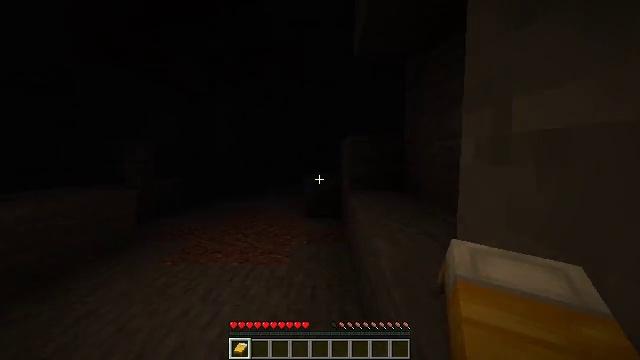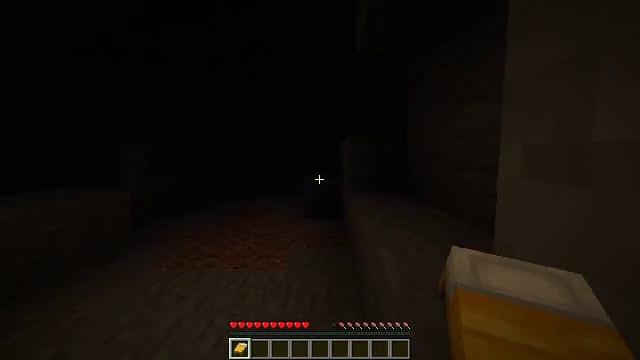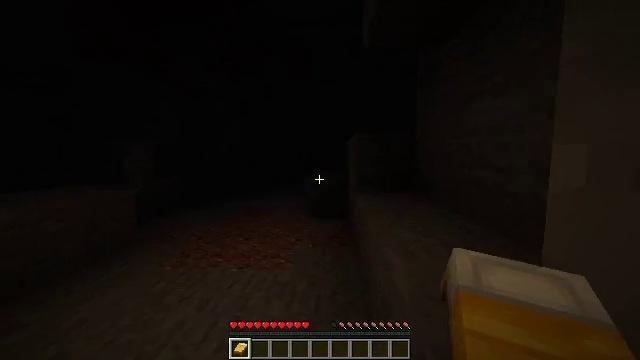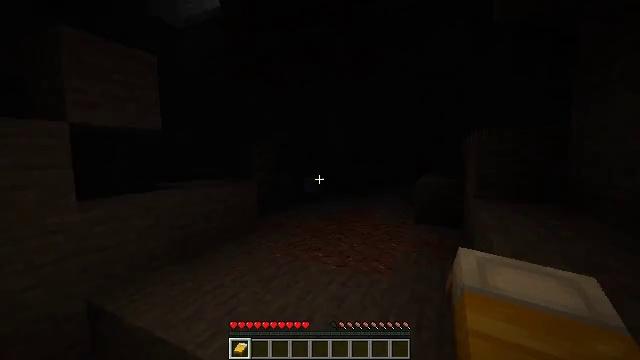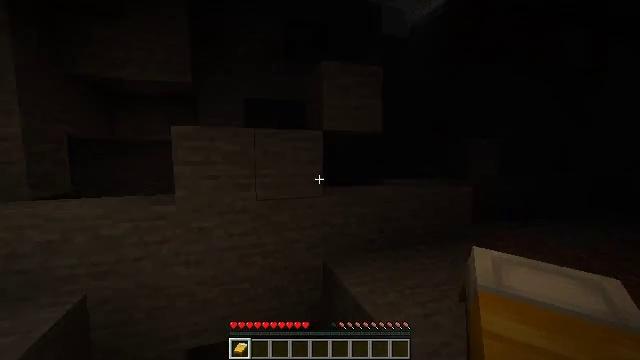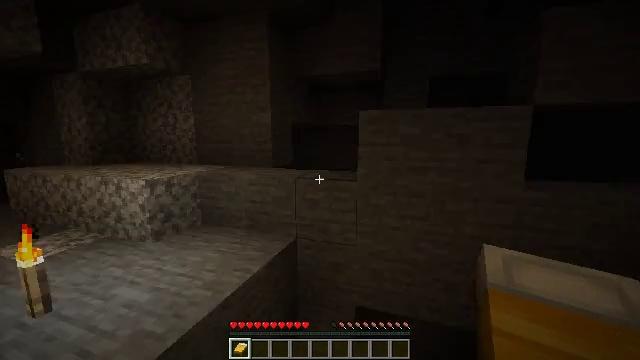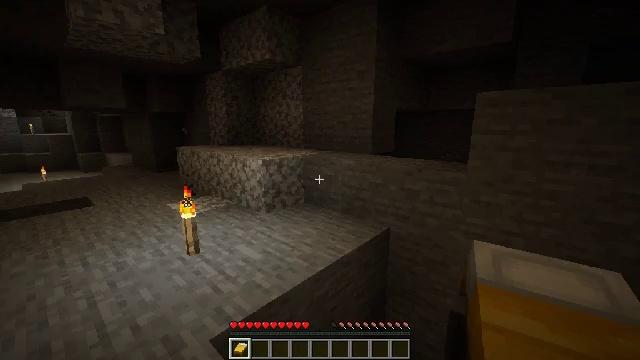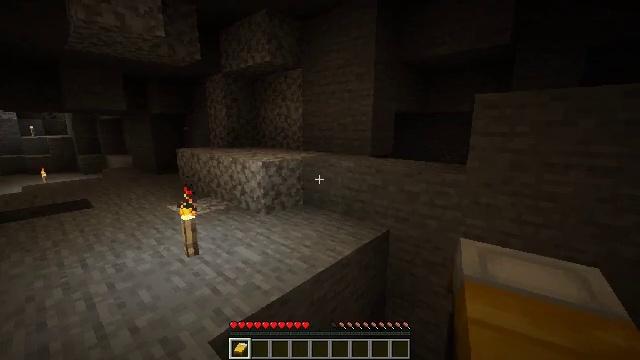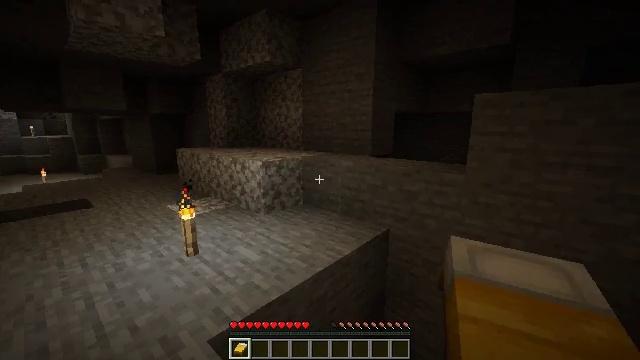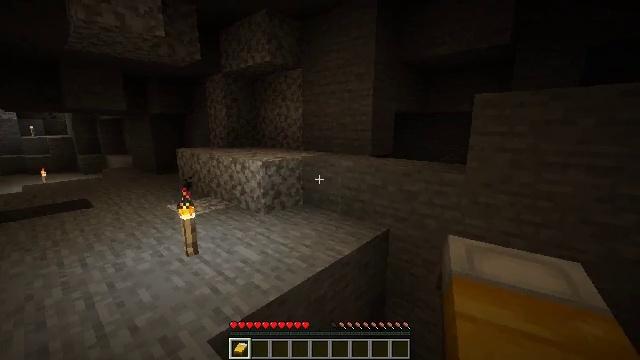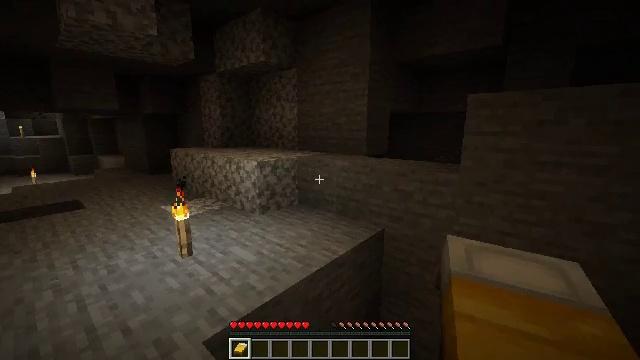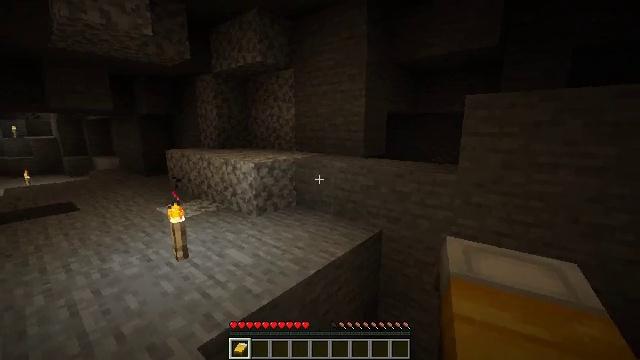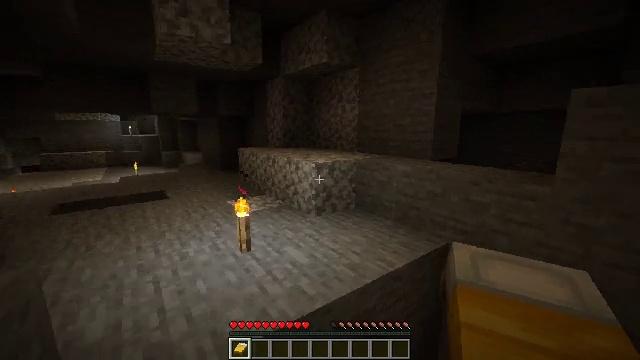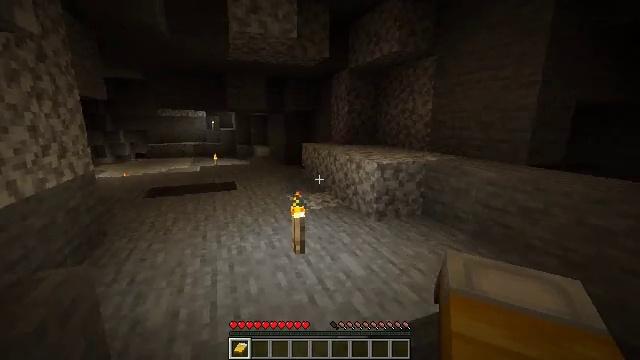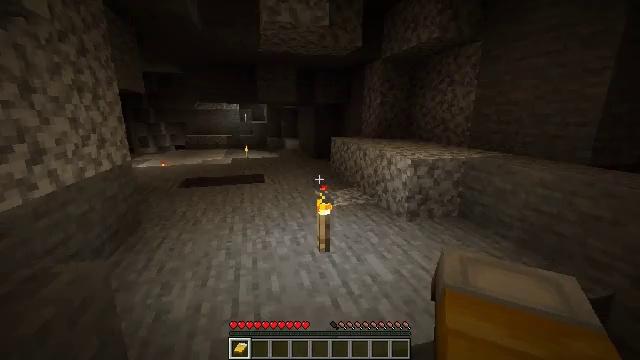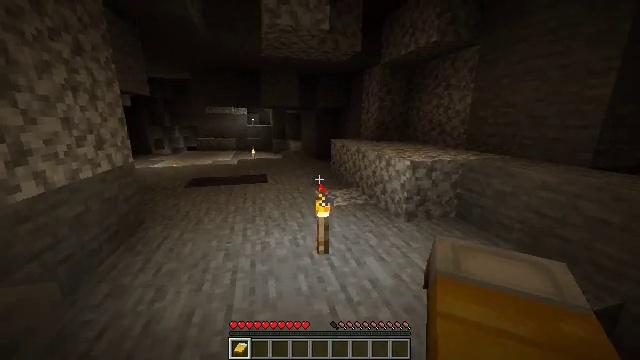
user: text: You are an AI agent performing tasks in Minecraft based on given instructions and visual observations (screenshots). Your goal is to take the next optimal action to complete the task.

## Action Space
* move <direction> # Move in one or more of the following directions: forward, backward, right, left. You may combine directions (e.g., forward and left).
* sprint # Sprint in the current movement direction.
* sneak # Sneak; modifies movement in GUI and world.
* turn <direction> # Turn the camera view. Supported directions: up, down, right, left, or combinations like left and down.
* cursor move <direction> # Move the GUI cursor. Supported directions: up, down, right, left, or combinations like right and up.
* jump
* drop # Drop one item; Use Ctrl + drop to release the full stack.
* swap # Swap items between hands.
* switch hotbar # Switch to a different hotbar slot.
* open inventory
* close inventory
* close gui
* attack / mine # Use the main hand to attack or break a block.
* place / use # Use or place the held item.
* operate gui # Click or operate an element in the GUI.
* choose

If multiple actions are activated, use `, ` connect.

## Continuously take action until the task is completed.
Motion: motion action
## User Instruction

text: Hunt a slime.
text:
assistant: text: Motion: move forward
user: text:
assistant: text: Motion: turn left
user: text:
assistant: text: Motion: turn left
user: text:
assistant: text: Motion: turn left
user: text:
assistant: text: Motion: turn left and down
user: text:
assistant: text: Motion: turn left and down
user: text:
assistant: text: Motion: no_op
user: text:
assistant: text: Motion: no_op
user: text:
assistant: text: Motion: no_op
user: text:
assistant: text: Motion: turn right
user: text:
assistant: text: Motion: move forward
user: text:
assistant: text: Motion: move forward, turn left
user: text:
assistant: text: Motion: move forward, turn left and down
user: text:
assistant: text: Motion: move forward, sprint, turn left and down
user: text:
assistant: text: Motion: move forward, sprint
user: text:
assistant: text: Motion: move forward, sprint
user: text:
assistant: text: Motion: move forward, sprint, turn left and down
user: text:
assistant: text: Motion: move forward, sprint, turn left and down
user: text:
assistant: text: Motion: move forward, sprint, turn left
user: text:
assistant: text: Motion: move forward, sprint
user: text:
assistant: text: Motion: move forward, sprint, turn left
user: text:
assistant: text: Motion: move forward, sprint, turn left and down
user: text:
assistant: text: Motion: move forward, sprint, turn left and down, jump
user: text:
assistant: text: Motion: move forward, sprint, turn left and down, jump
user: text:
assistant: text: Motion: move forward, sprint, jump
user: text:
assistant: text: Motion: move forward, sprint, jump
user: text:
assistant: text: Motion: move forward, sprint, jump
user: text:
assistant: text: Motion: move forward, sprint, jump
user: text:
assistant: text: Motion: move forward, sprint, turn left
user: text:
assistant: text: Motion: move forward, sprint, turn left